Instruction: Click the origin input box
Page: home
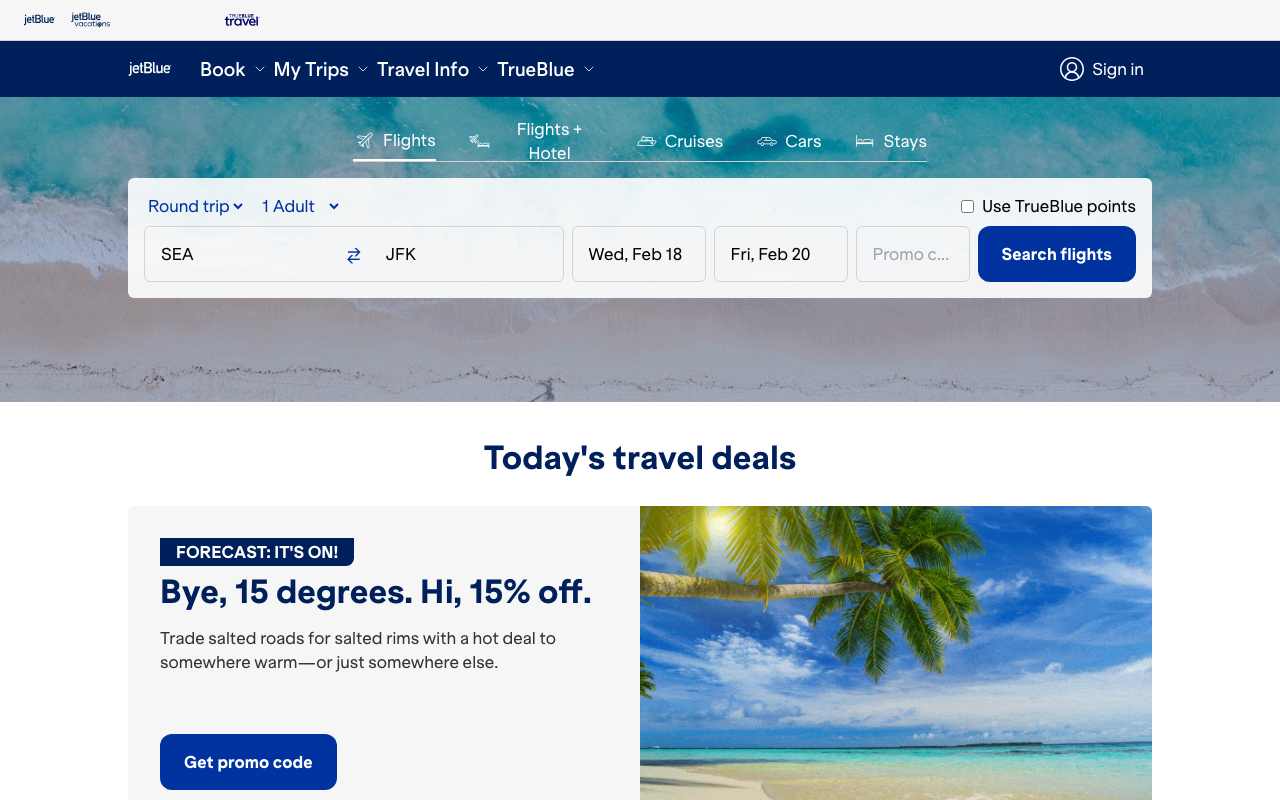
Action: click